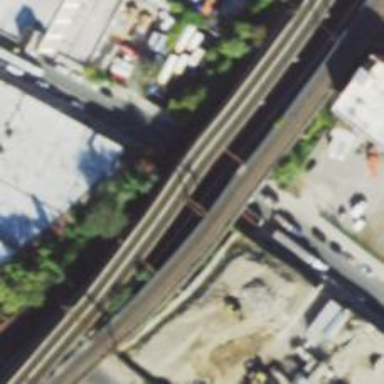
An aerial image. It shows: Disused railway bridge.